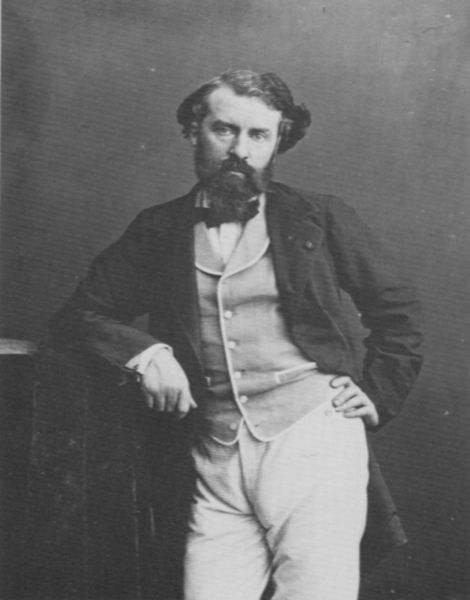
Titel: Louis Énault (1824-1900), Romancier
Künstler: Atelier Nadar
Institution: unbekannt
Schlagwörter: hand, mann, schatten, weiß, frankreich, frisur, grau, haar, licht, schwarz, stirn, stützen, tisch, blick, tuch, schleife, alt, anzug, bart, hemd, hose, jacke, wand, arm, augen, knoten, kragen, samt, stehen, vollbart, bildnis, herr, hände, portrait, porträt, mantel, pose, saum, locken, scheitel, schultern, frack, ernst, seitenscheitel, angelehnt, kontrapost, nachdenklich, aufstützen, knöpfe, fliege, gehrock, jackett, revers, sakko, schnauzbart, weste, foto, fotografie, photographie, schwarzweiss, komponist, scharz, schriftsteller, bürgertum, photo, veste, männlich, lässig, hüfte, man, abstützen, anlehnen, black and white, fotographie, beard, ader, aufnahme, handrücken, nadar, hosenschlitz, atelieraufnahme, daguerreotypie, verdi, wese, angeleht, aufgestüzt, dreiviertelportät, wester